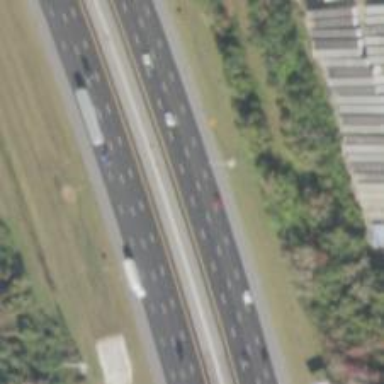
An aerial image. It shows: Asphalt motorway.